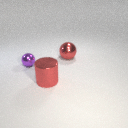
large red metal sphere behind large red metal cylinder